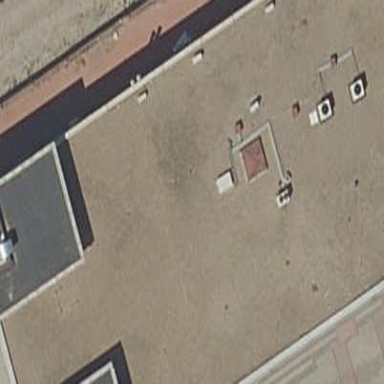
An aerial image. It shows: Government building.